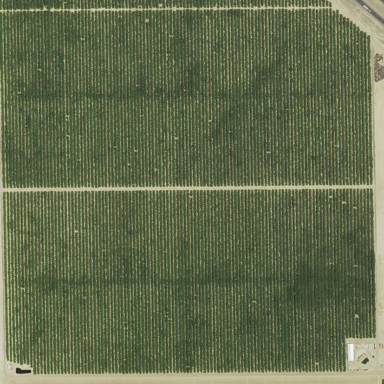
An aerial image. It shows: Orchard filled with almond trees.